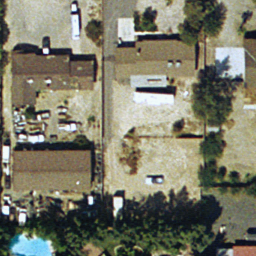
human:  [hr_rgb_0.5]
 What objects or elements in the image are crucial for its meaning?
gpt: medium residential